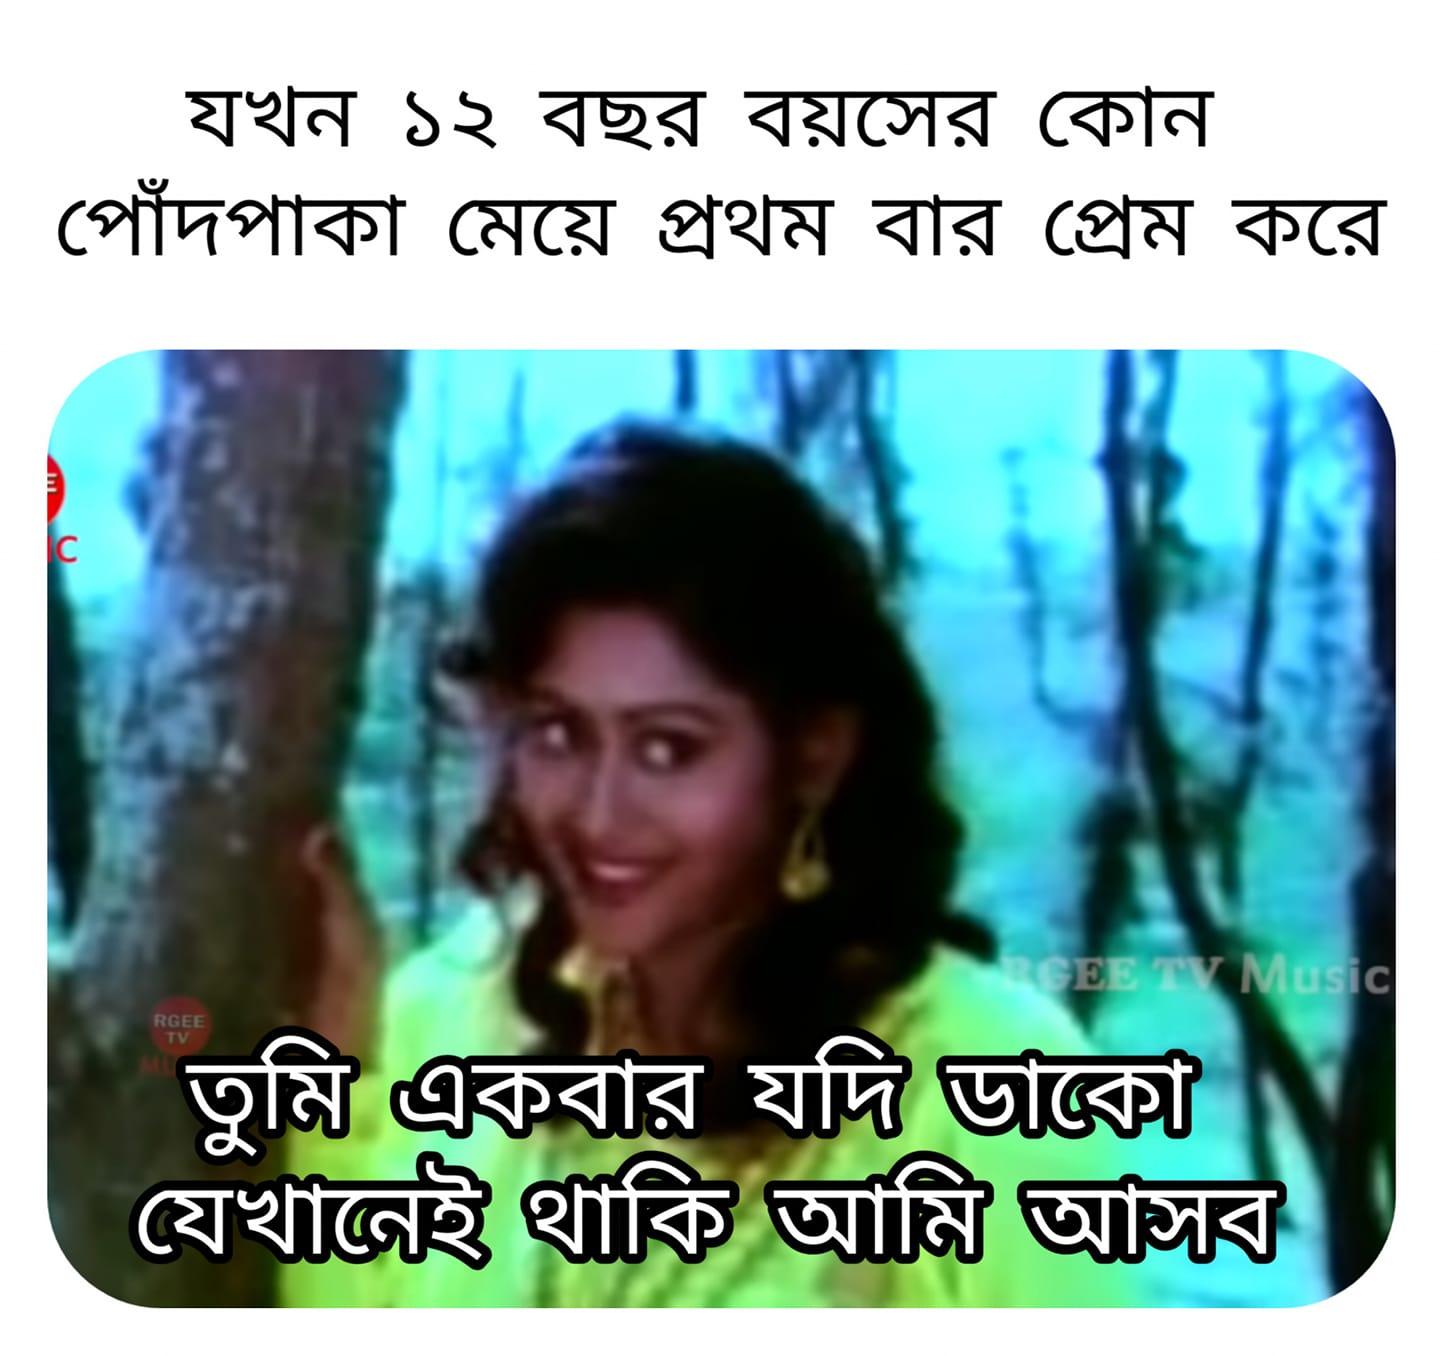
Caption: যখন ১২ বছর বয়সের কোন পোঁদপাকা মেয়ে প্রথম বার প্রেম করে    তুমি একবার যদি ডাকো যেখানেই থাকি আমি আসব
Label: hate